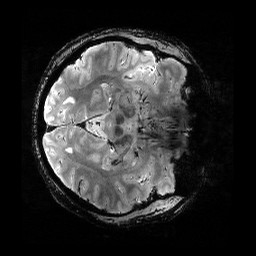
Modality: T2starw
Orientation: axial
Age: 29
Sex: male
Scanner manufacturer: siemens
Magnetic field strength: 6.98 T
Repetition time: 4.91 s
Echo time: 0.016 s